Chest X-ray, AP view. Patient: 62 years old, sex F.
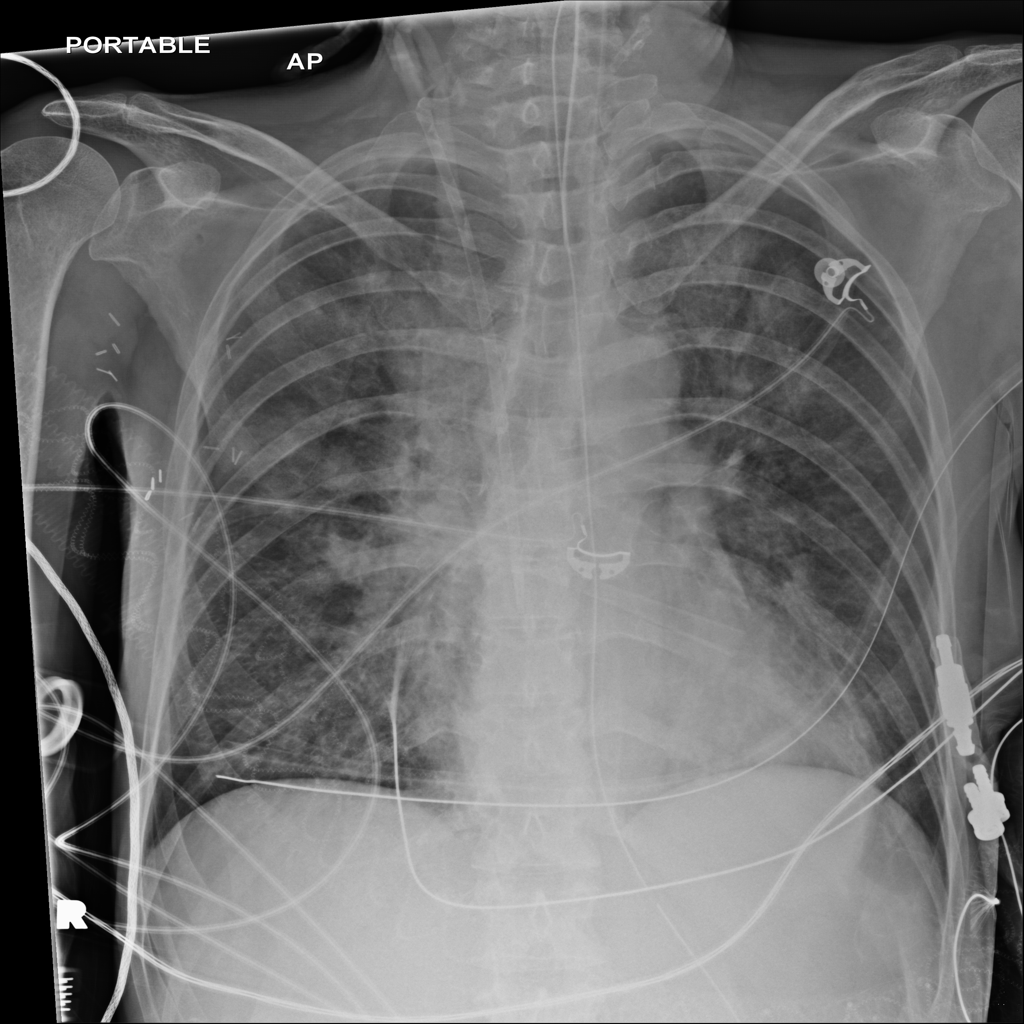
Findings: Nodule